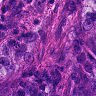
Metastatic tissue present: yes